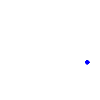
Particle: proton